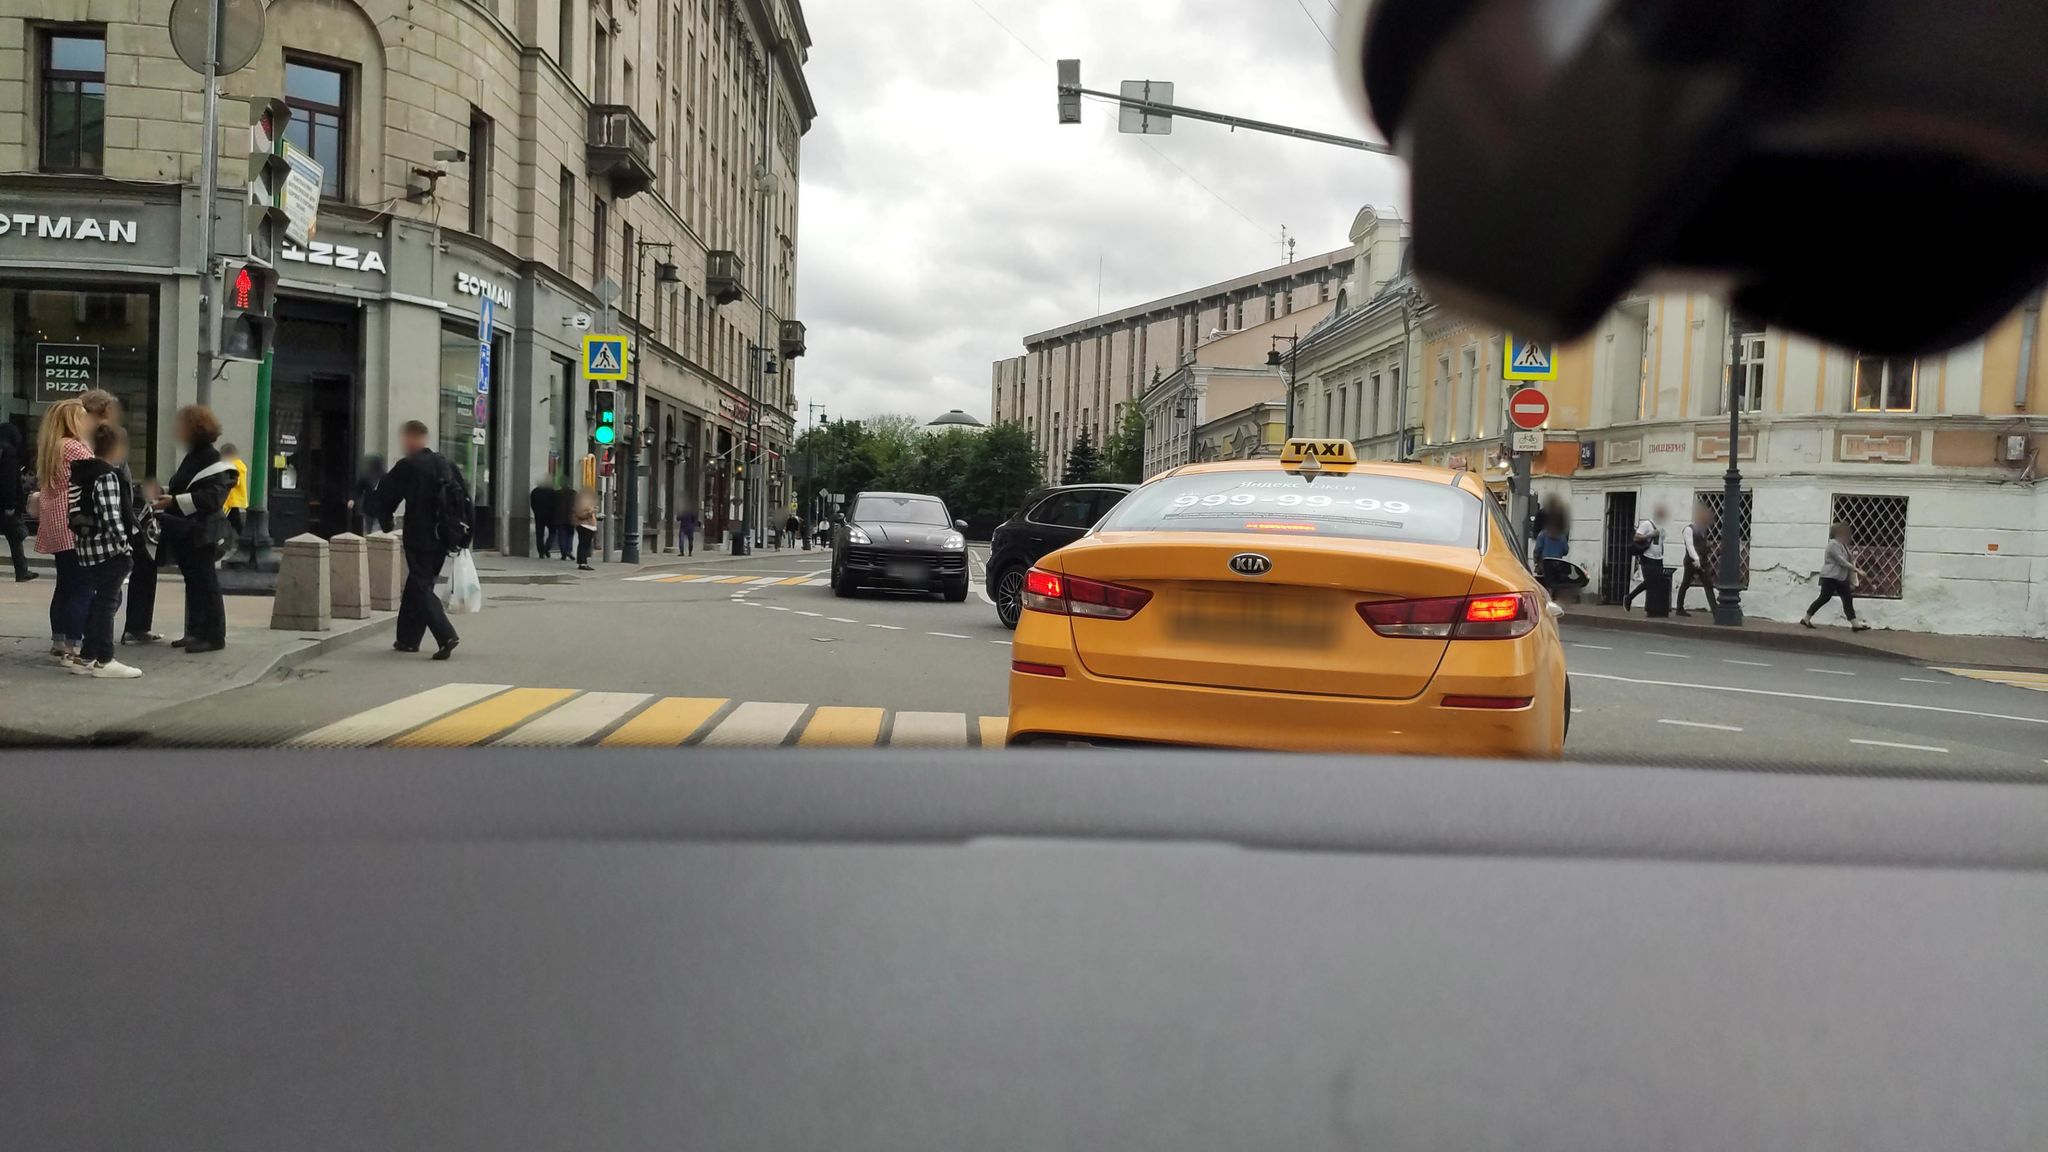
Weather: cloudy
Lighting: day
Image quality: good
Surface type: driving surface
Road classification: unclassified
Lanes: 1
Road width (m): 7.8
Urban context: urban centre
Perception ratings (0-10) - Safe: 2.84, Lively: 9.22, Beautiful: 8.48, Boring: 0.18, Depressing: 3.7, Wealthy: 7.23